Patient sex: M
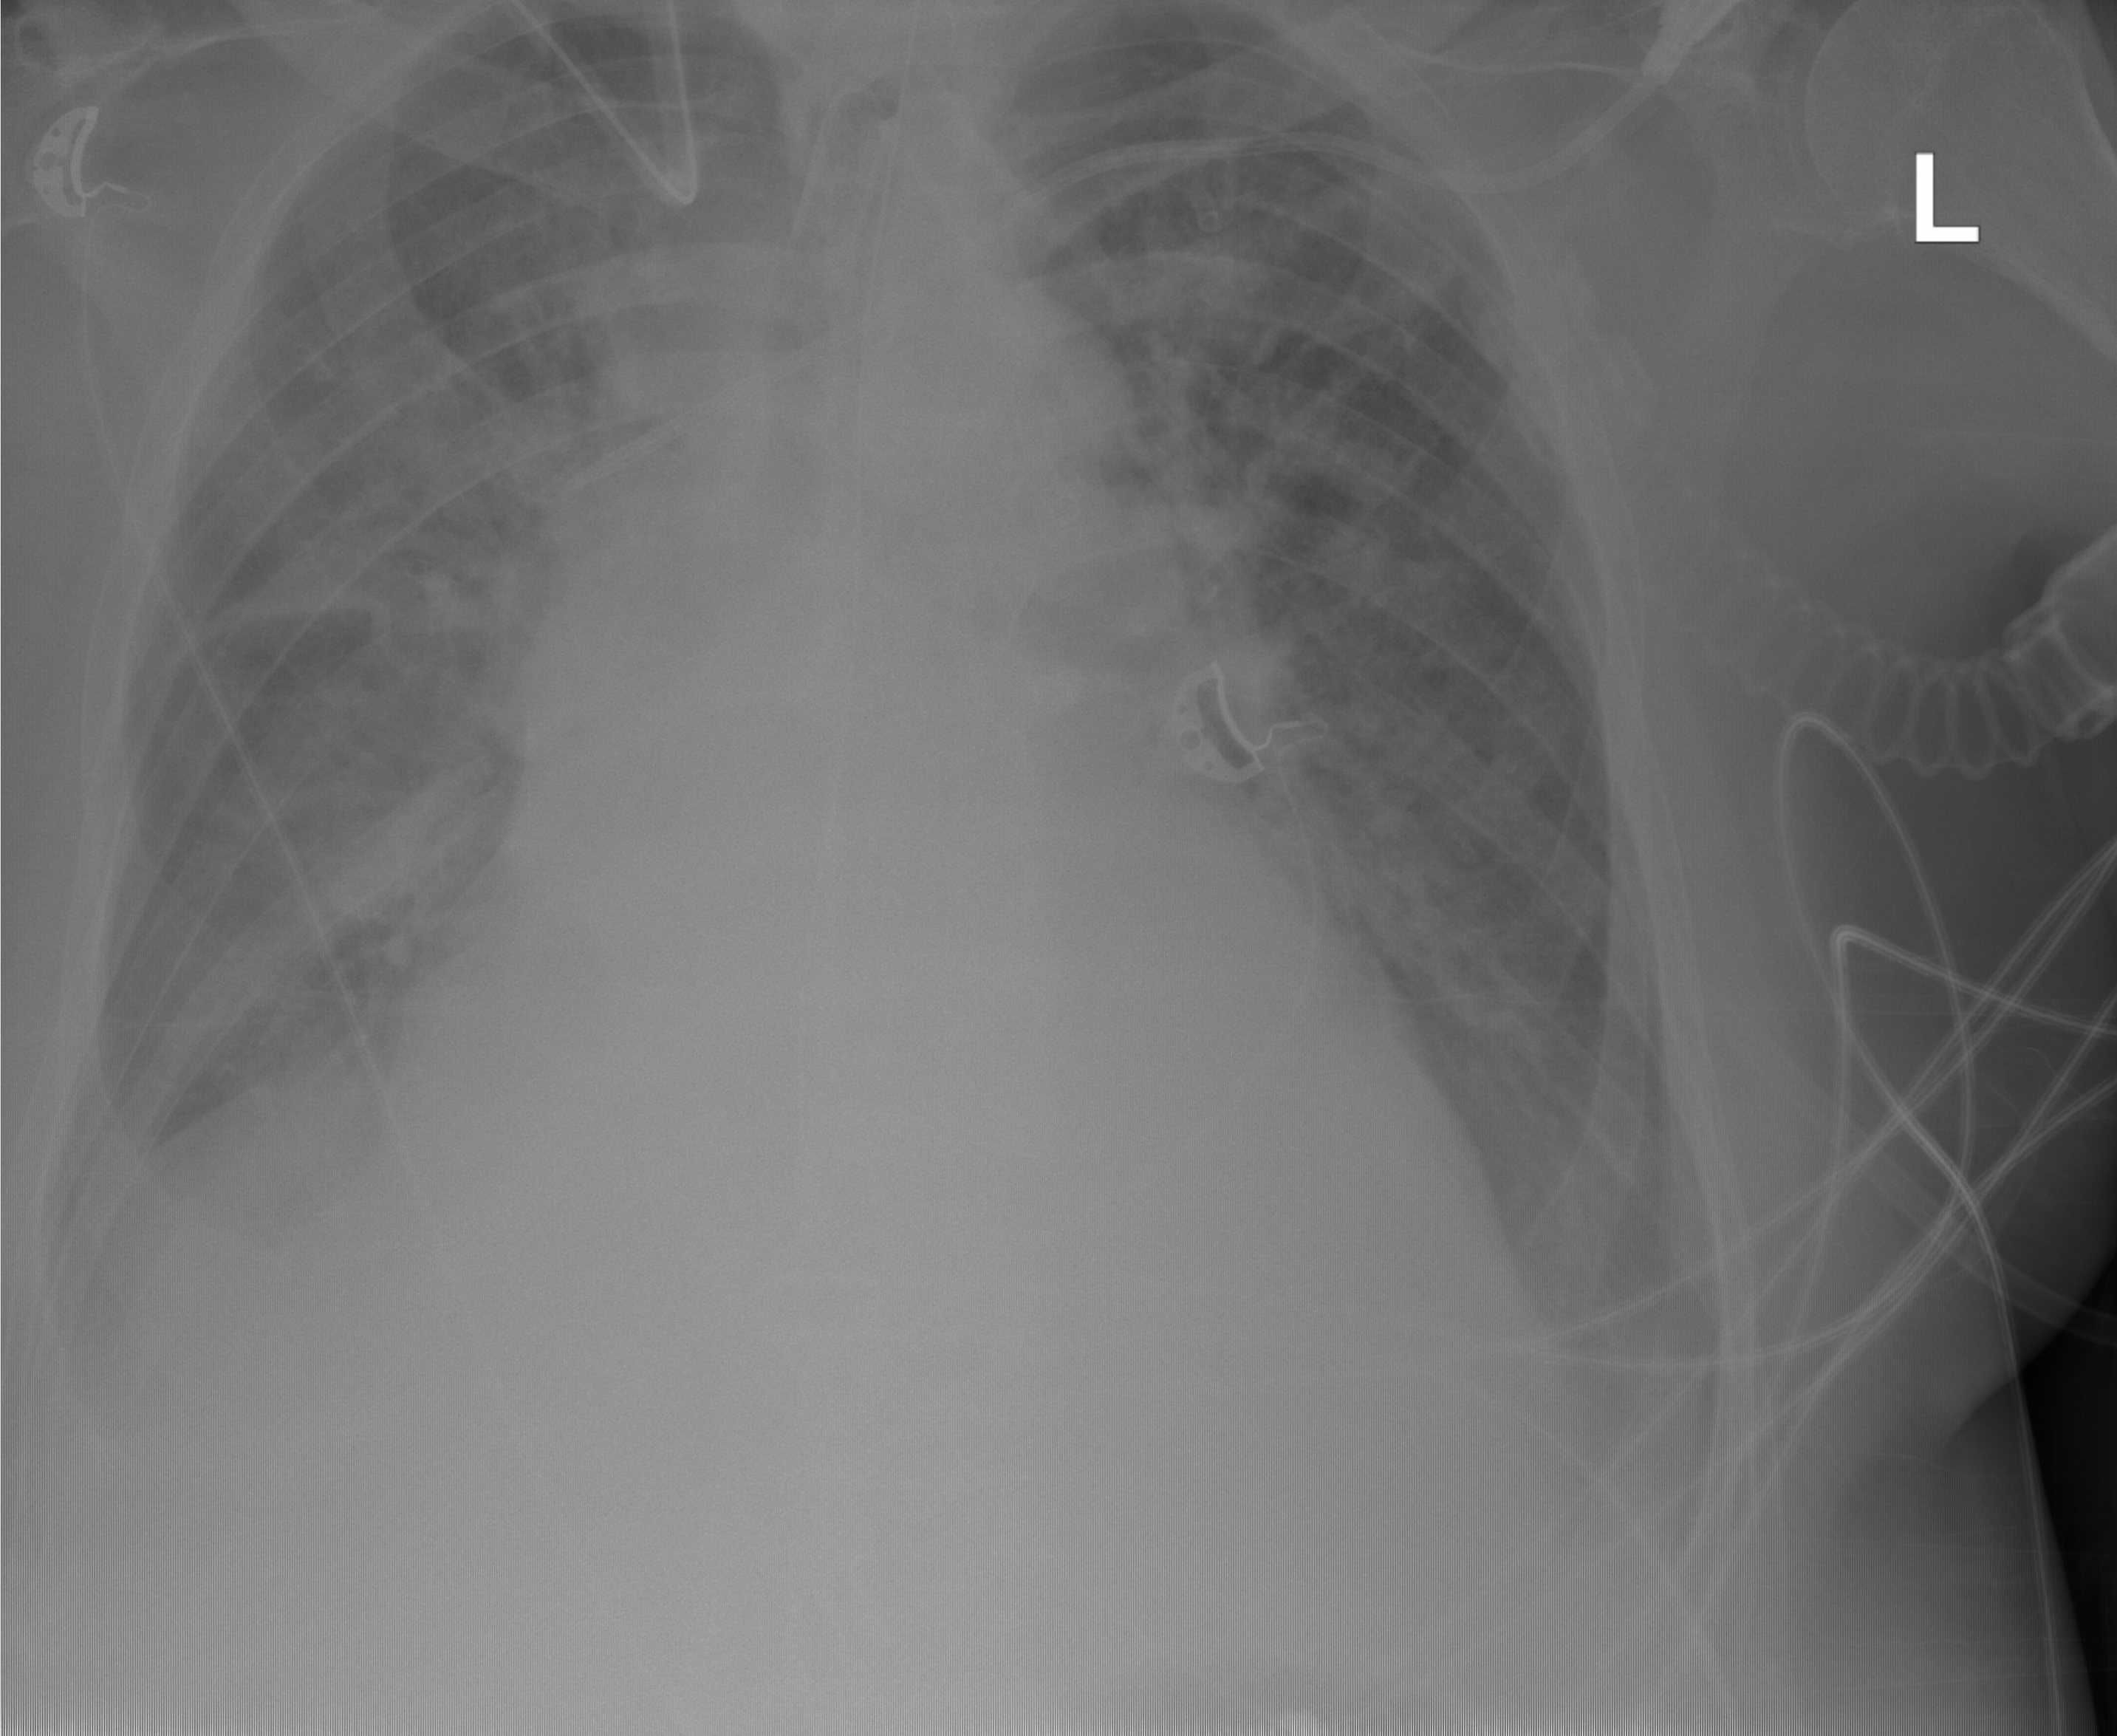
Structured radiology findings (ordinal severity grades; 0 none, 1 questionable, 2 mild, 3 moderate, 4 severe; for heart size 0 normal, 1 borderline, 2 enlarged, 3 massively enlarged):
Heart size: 3
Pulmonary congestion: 2
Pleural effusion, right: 2
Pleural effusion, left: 2
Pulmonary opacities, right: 2
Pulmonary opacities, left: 2
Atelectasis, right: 2
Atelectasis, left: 0